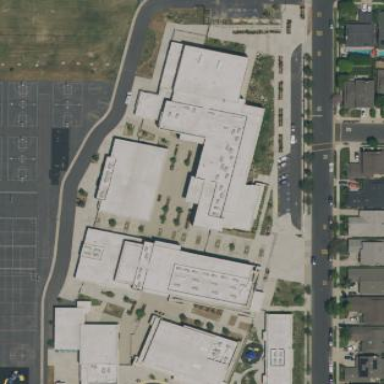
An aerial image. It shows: School.